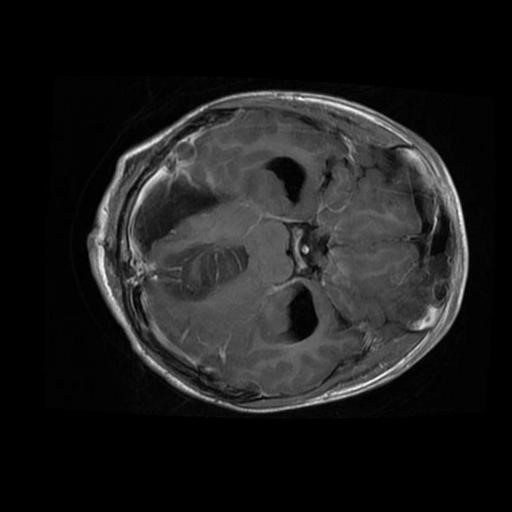
Label: brain_glioma